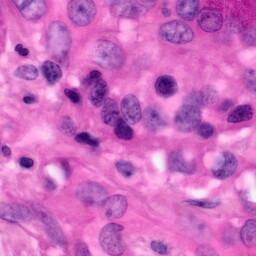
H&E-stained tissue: Pancreatic